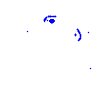
Particle: electron